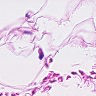
Metastatic tissue present: no